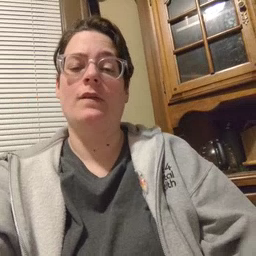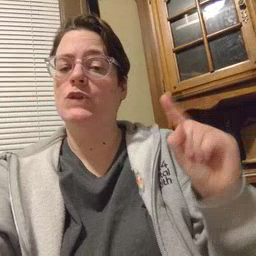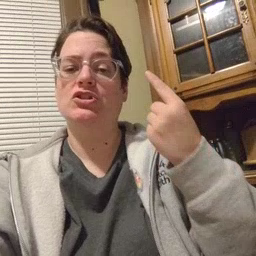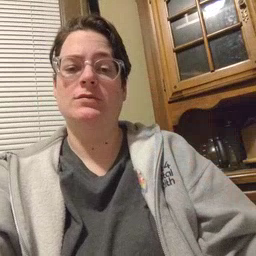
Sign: first